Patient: sex F, age 57
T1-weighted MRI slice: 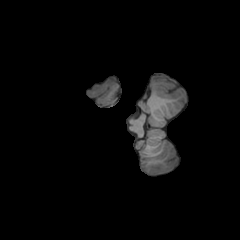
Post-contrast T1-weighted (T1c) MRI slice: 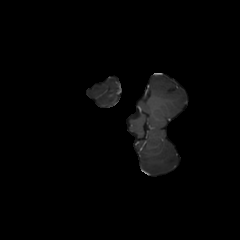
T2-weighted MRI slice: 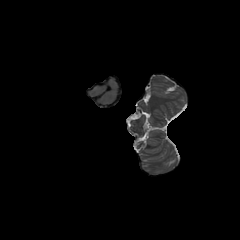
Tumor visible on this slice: no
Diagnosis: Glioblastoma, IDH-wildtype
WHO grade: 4